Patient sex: M
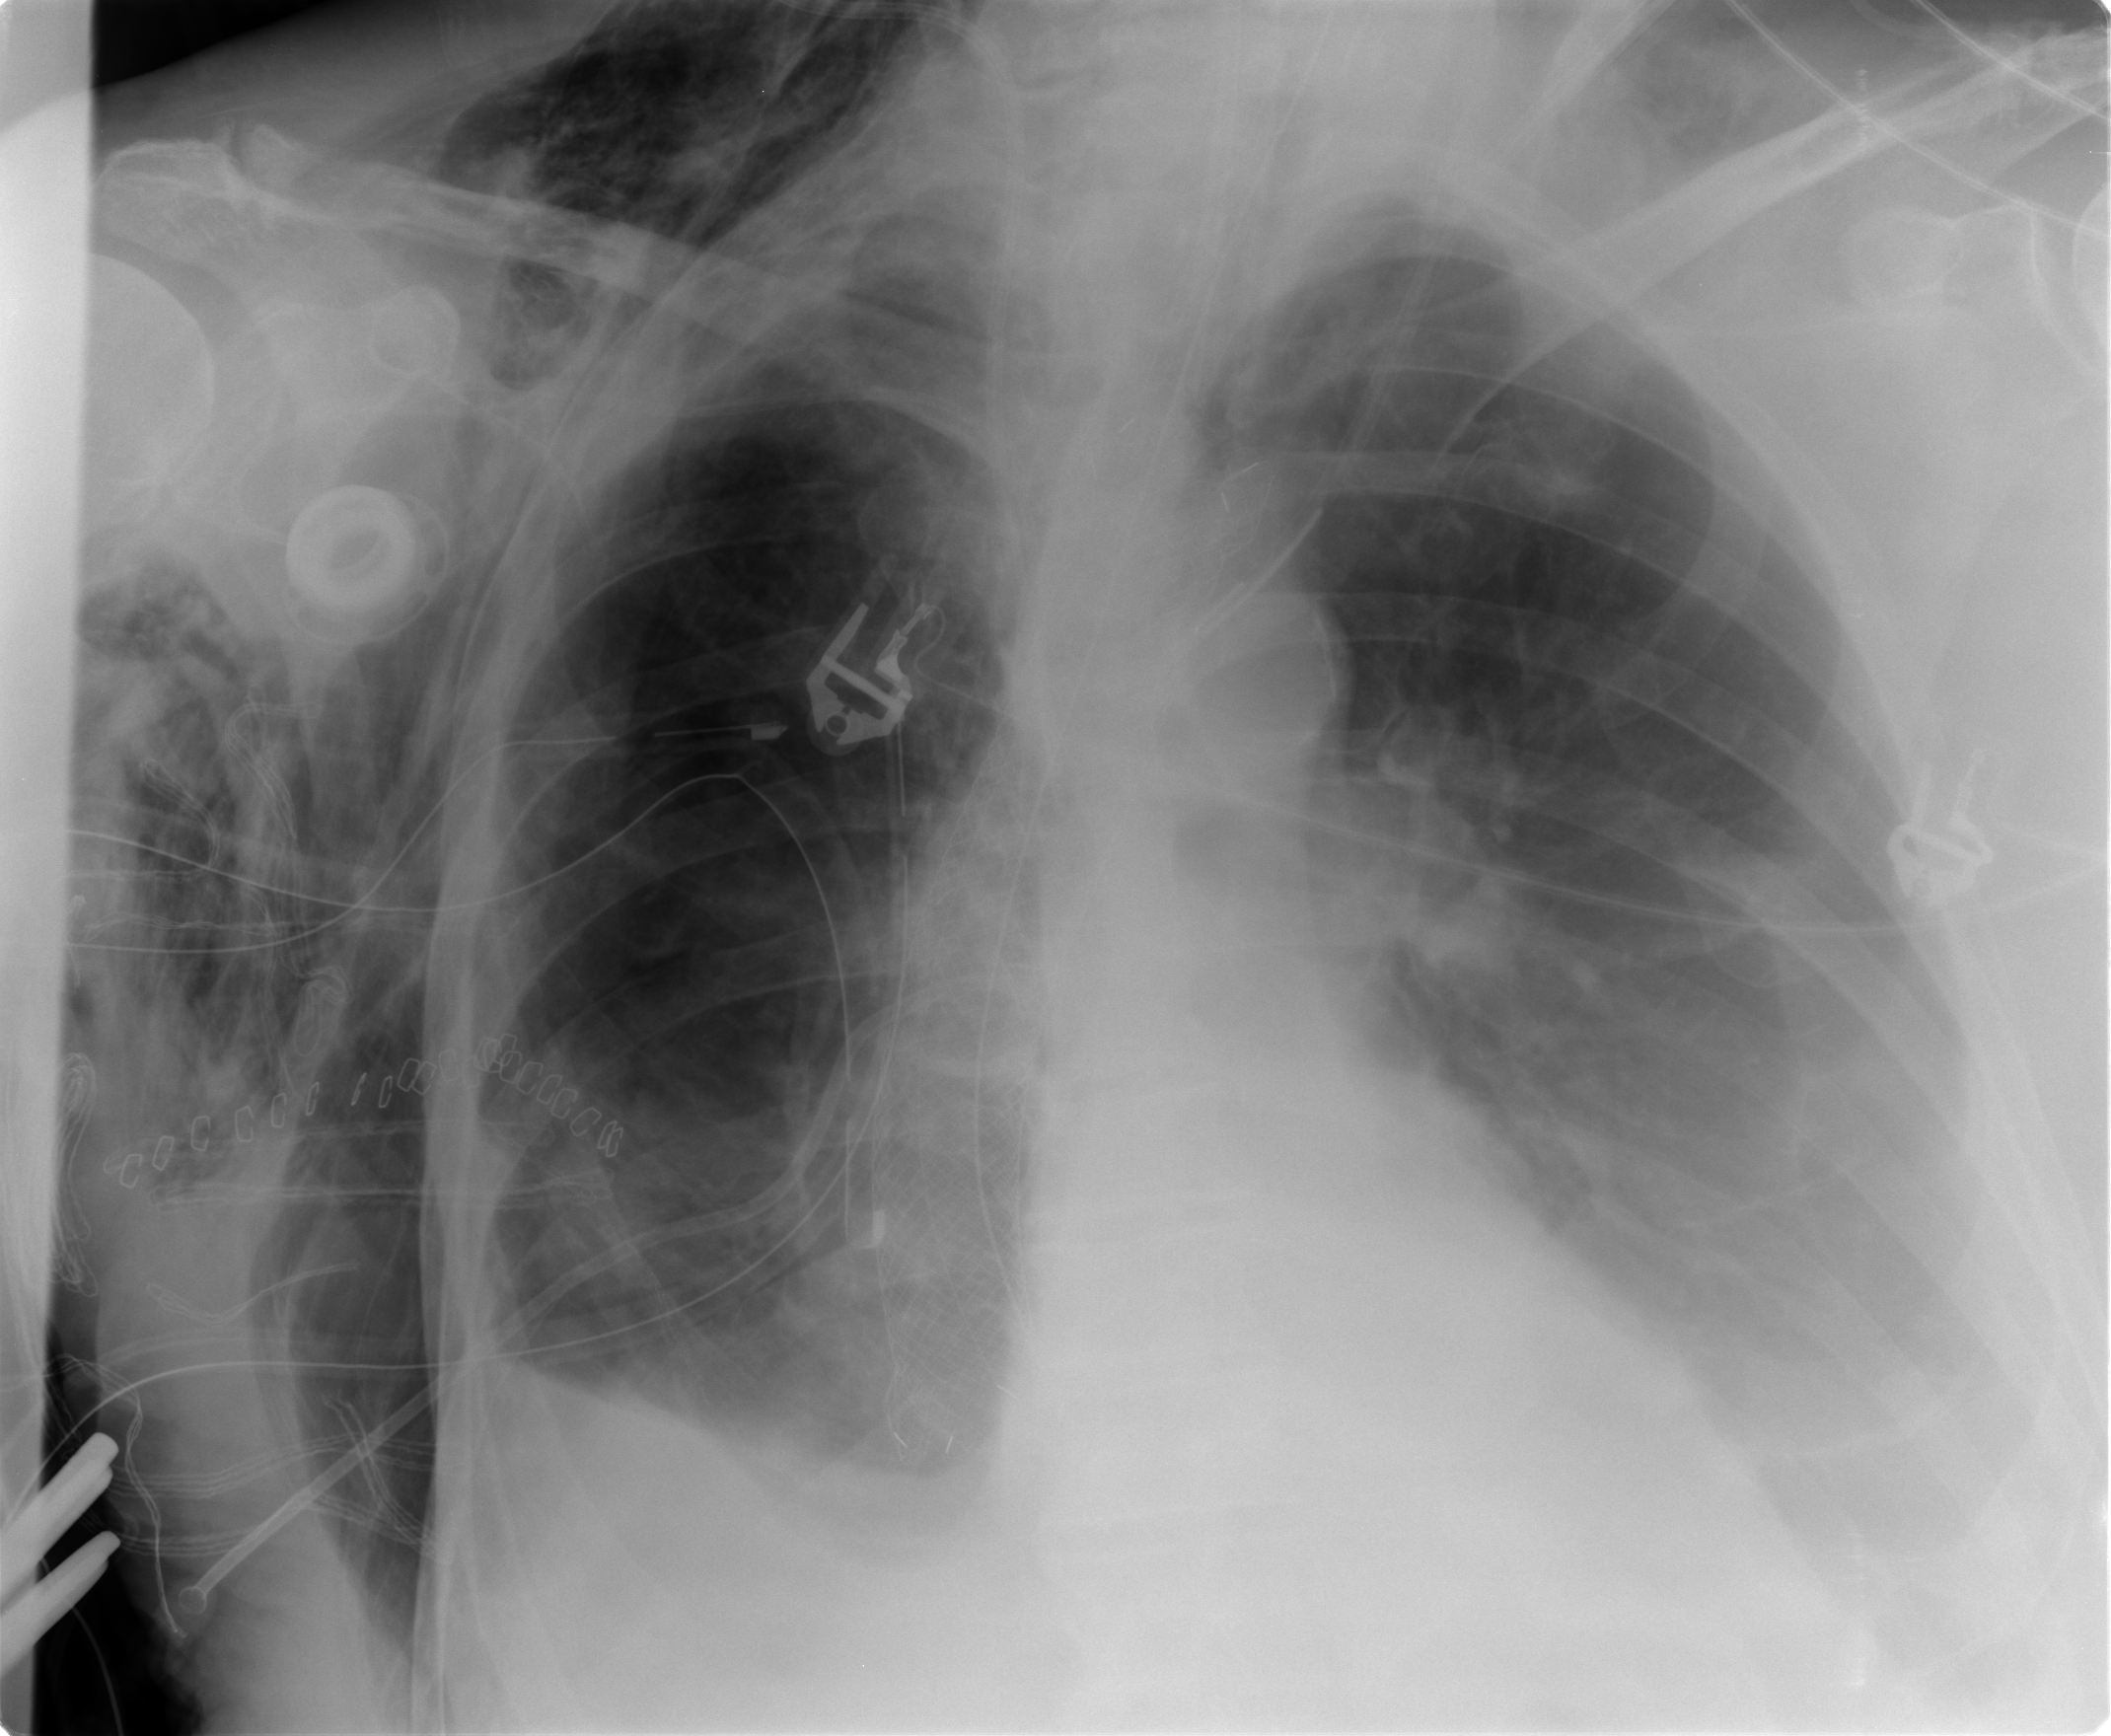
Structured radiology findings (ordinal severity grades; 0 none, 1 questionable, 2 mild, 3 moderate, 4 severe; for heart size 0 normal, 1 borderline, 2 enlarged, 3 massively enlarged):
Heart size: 0
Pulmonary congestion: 2
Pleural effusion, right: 2
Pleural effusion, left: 3
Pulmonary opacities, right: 1
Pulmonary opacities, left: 0
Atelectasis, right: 2
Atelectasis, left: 2